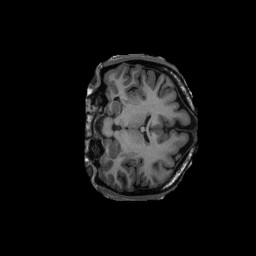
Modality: T1w
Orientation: coronal
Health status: ill
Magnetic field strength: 3 T